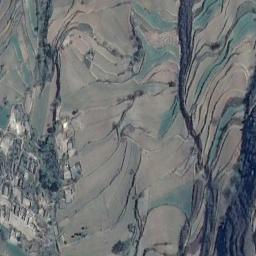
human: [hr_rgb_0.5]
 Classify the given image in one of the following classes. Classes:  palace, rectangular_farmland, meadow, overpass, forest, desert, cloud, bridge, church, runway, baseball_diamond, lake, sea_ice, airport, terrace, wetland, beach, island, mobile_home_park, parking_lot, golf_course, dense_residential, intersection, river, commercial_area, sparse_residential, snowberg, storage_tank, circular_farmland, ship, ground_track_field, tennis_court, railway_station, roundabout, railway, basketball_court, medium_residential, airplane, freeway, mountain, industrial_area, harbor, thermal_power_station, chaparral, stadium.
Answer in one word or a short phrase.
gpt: terrace